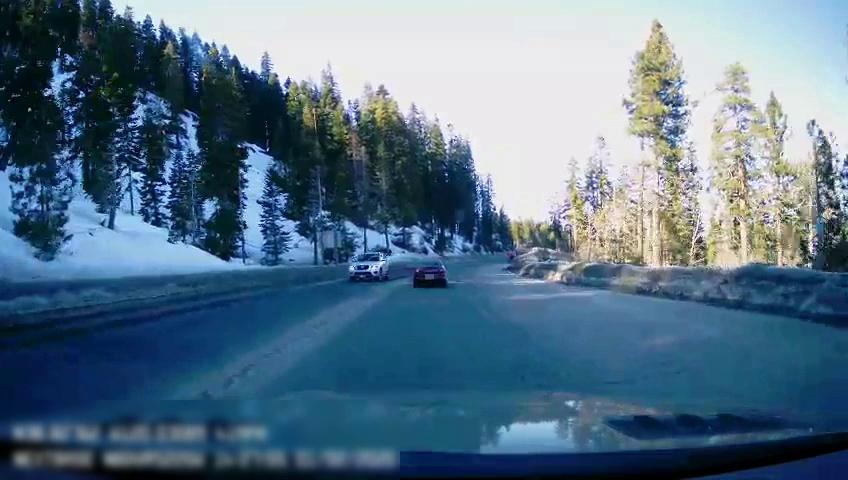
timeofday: Day
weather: Sunny
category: Drivable Space
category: Vehicles | SUV
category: Vehicles | Car
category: Lanes | Opposite Lane
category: Lanes | Opposite Lane
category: Lanes | Current Lane